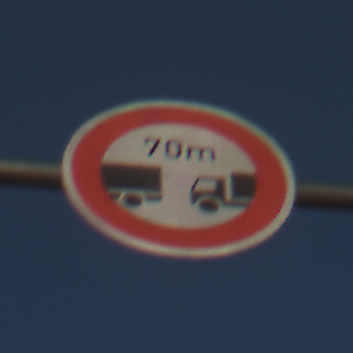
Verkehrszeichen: VerbotUnterschreitenMindestabstand
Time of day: MorningAfternoon
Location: Outdoor (Nature)
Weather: Clear
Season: NotSpecified
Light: Natural